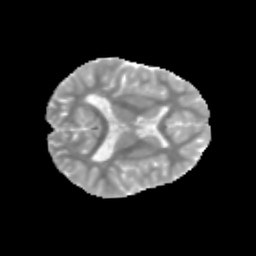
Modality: MD
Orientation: axial
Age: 11
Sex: male
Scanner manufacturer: siemens
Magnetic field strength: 3 T
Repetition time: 3.8 s
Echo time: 0.07 s